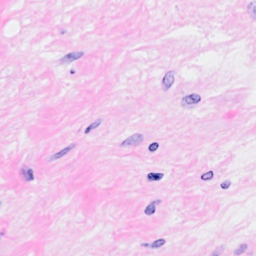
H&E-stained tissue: Breast